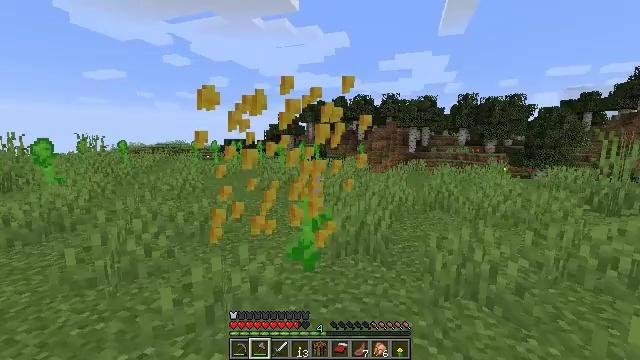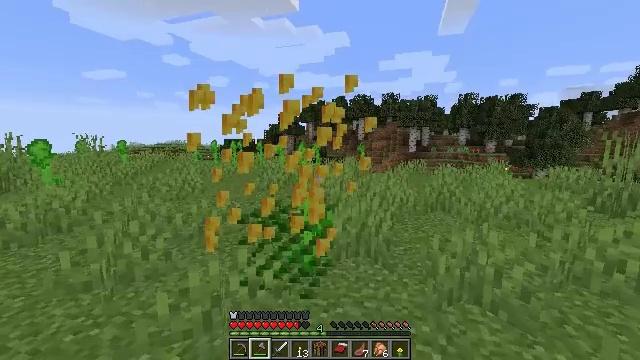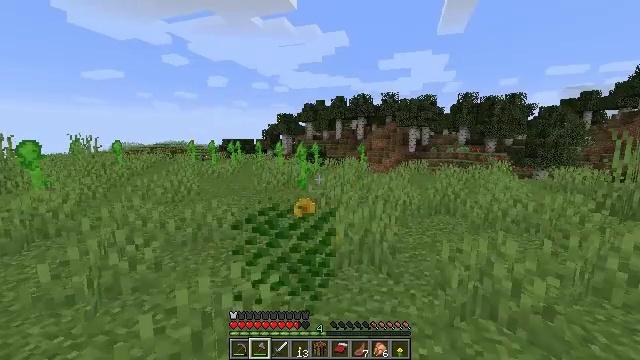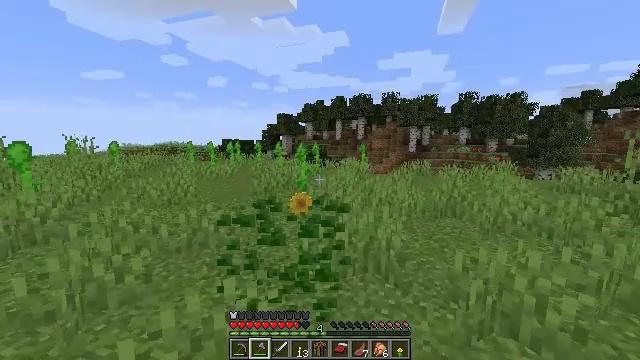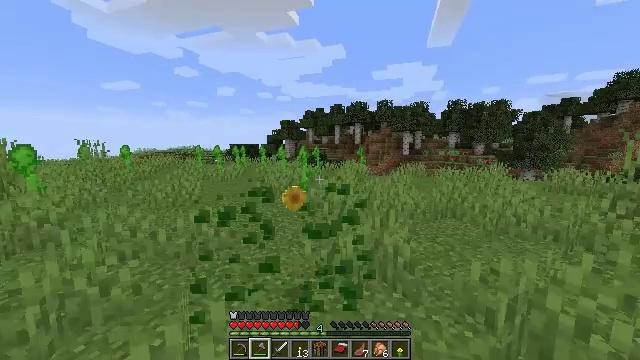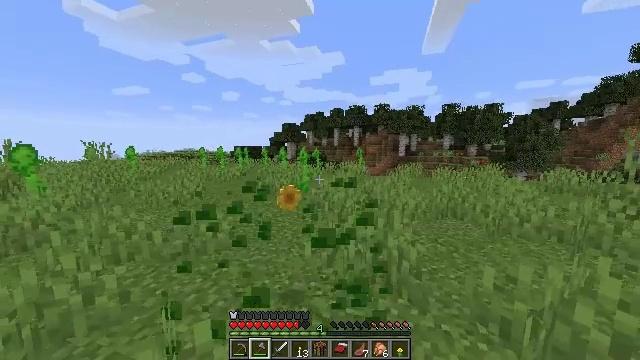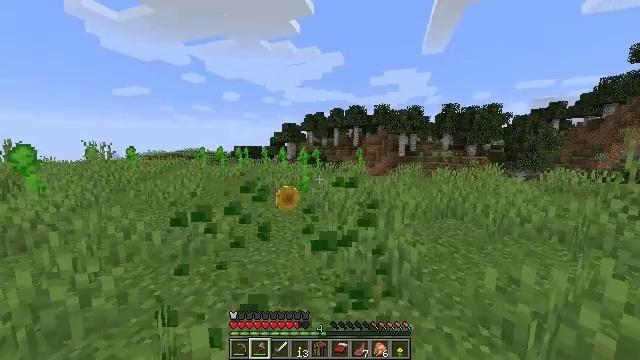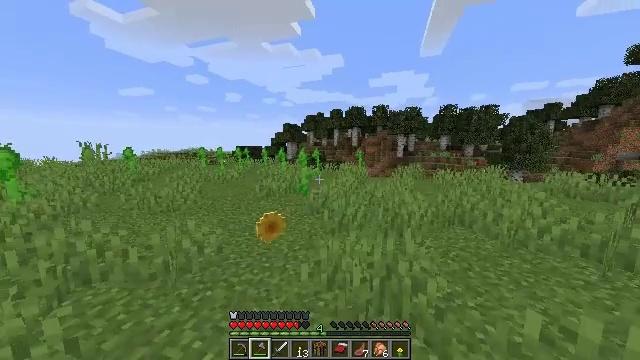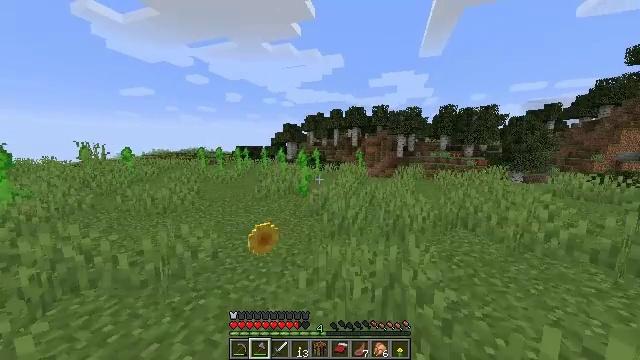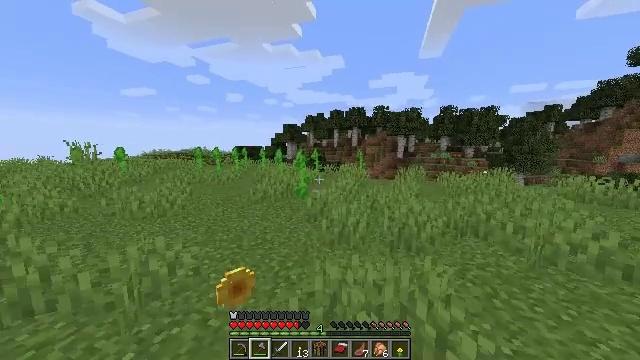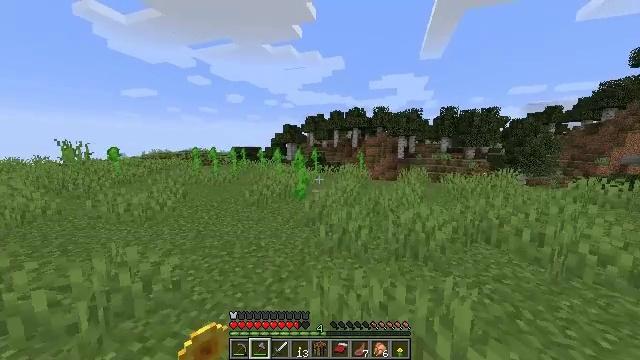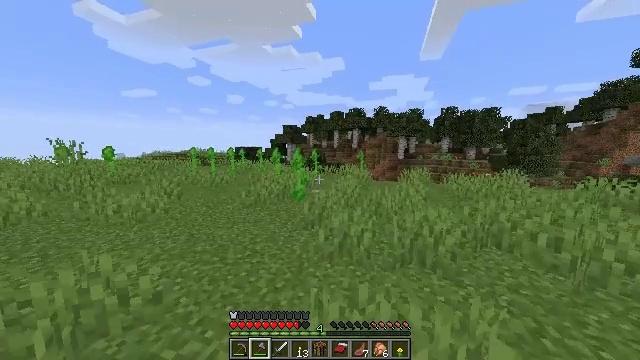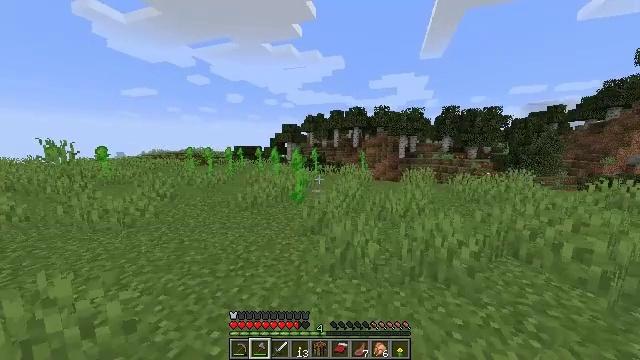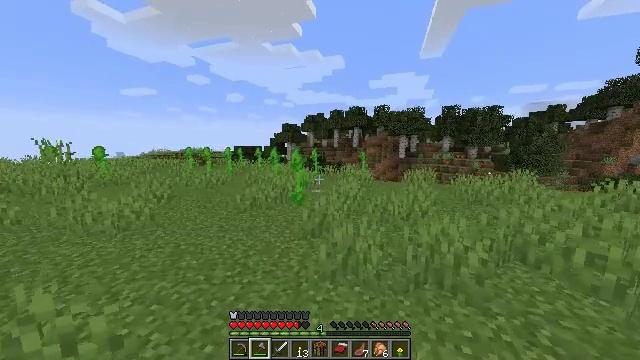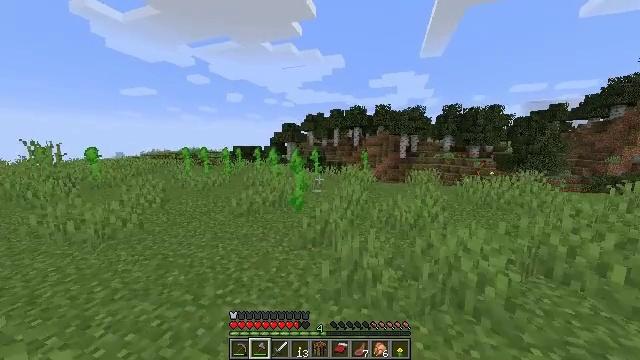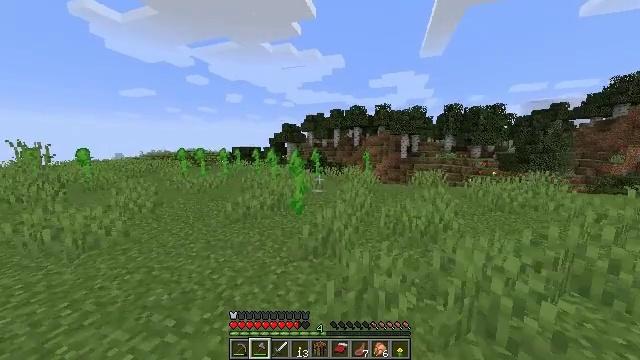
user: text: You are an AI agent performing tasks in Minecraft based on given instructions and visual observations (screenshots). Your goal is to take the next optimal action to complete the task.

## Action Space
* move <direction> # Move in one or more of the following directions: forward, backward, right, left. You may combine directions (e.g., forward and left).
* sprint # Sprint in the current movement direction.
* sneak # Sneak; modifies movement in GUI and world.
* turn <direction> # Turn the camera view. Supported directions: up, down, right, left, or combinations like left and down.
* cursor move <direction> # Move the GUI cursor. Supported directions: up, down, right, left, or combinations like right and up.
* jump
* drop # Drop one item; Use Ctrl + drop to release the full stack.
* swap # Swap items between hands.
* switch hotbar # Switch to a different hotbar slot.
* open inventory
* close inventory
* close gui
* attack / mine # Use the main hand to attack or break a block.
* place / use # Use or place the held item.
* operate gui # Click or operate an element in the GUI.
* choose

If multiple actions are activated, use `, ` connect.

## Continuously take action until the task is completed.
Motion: motion action
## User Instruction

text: Collect seagrass by hand or tool.
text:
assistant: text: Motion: move forward, attack / mine
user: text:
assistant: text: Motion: move forward, attack / mine
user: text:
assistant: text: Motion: move forward, sprint, attack / mine
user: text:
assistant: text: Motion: move forward, sprint
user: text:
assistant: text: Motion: move forward, sprint
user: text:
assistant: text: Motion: move forward, sprint
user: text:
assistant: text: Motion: move forward, sprint
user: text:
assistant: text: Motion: move forward, sprint
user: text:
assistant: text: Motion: move forward, sprint
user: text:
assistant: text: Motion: move forward, sprint
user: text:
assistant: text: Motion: move forward, sprint
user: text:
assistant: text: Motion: move forward, sprint
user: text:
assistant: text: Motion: move forward, sprint
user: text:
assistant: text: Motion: move forward, sprint
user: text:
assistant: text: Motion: move forward, sprint
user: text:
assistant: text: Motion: move forward, sprint
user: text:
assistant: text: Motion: move forward, sprint
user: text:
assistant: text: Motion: move forward, sprint
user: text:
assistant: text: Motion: move forward, sprint
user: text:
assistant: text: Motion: move forward, sprint
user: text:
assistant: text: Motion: move forward, sprint
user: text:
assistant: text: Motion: move forward, sprint
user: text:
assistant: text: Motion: move forward, sprint
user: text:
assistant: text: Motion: move forward
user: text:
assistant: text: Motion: move forward
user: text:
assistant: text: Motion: move forward
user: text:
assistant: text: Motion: move forward, turn down
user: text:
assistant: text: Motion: move forward, turn down
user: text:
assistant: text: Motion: move forward, turn right and down
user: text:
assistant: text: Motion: move forward, turn right and down